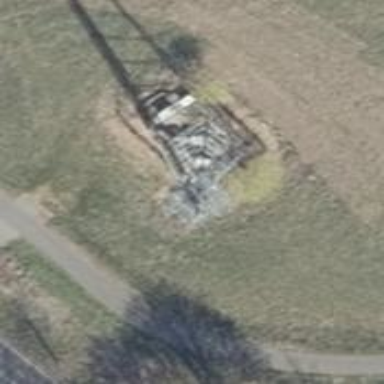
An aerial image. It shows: Mast tower used for communication.